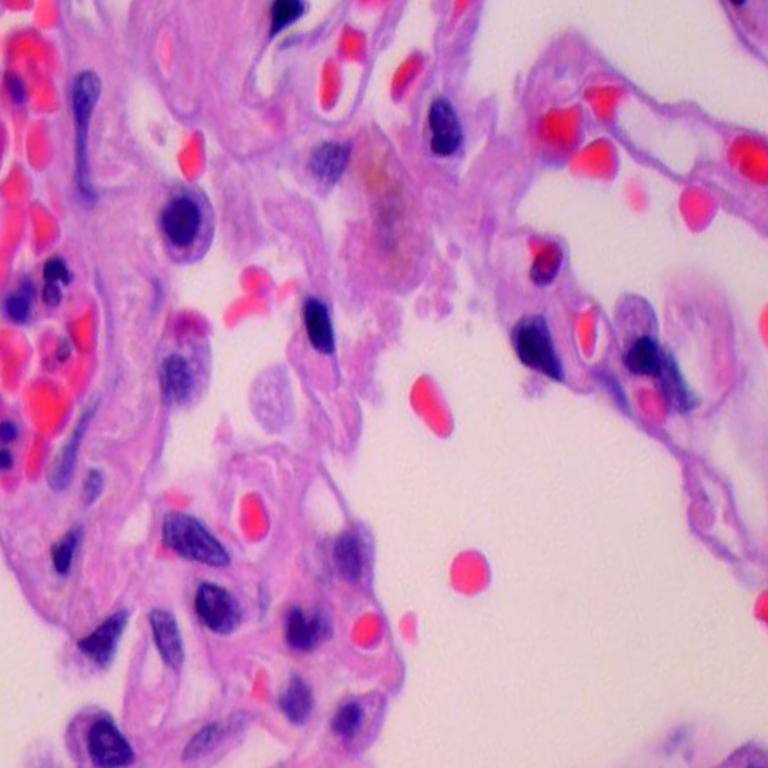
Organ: lung
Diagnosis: benign